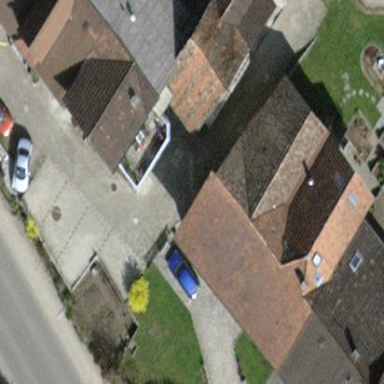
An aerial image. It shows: Terrace building.